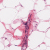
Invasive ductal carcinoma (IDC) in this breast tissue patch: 0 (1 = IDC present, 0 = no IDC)